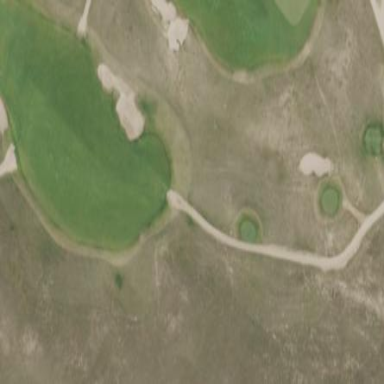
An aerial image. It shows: Scenic golf fairway.